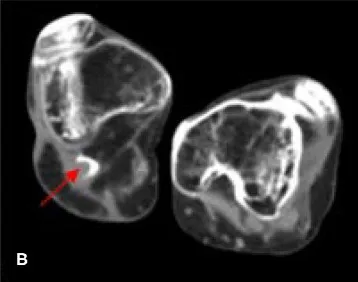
Axial Low dose CT-images at the level of the distal femur of a patient prior to and after a through-knee amputation of the right leg. (B) Twelve months after the surgical procedure. Minor HO formed (4cc) on the right side posterior to the lateral femoral condyle (red arrow). FOP, fibrodysplasia ossificans progressiva; HO, heterotopic ossification; CT, computed tomography.
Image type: radiology (ct)